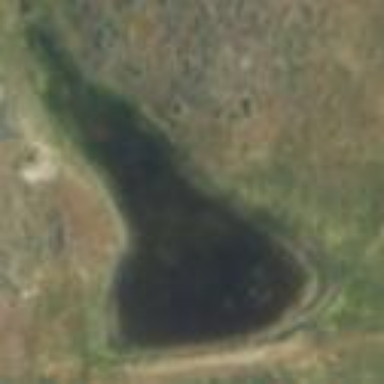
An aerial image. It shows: Reservoir.